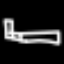
Label: bed